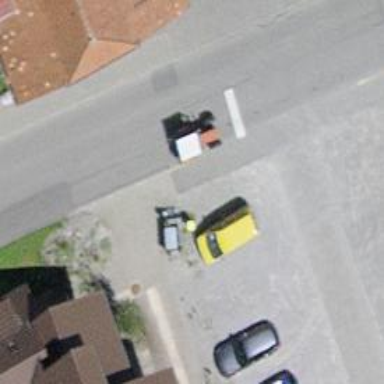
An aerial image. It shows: Post box.